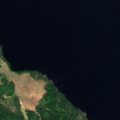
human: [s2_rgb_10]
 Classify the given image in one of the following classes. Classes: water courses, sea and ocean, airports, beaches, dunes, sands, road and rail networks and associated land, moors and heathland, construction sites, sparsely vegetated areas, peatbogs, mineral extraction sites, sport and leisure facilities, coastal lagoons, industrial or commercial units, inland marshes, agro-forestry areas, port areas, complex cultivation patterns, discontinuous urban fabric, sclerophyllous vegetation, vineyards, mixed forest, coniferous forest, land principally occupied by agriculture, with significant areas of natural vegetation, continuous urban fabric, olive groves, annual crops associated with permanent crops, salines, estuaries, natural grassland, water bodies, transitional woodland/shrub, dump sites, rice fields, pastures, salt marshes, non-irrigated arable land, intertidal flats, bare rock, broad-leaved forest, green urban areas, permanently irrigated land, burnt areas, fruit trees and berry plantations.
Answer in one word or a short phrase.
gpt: coniferous forest, water bodies